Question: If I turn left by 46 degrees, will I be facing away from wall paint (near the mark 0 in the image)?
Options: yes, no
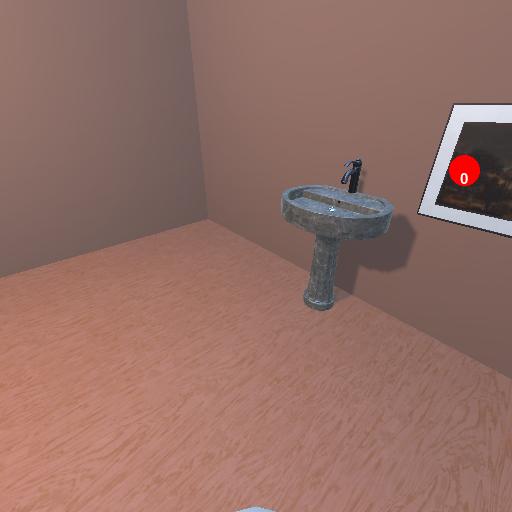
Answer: yes